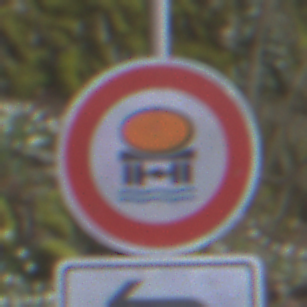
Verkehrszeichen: VerbotFahrzeugeWassergefaehrdenderLadung
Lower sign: RichtungsangabeDurchPfeile2
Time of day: MorningAfternoon
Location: Outdoor (Nature)
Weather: PartlyCloudy
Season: NotSpecified
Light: Natural